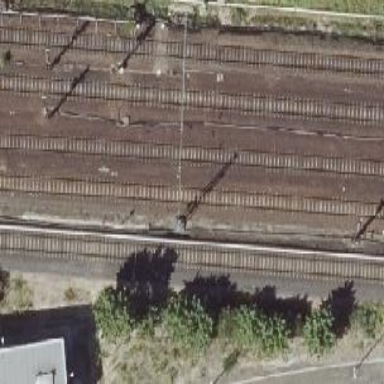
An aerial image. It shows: Milestone along the railway with catenary mast.